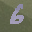
Label: 6